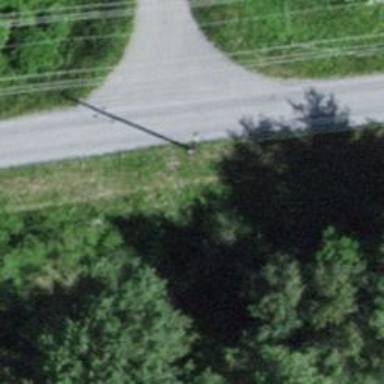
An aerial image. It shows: Unclassified road with asphalt surface.